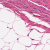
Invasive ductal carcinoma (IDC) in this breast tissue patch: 0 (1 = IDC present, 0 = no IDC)